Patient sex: F
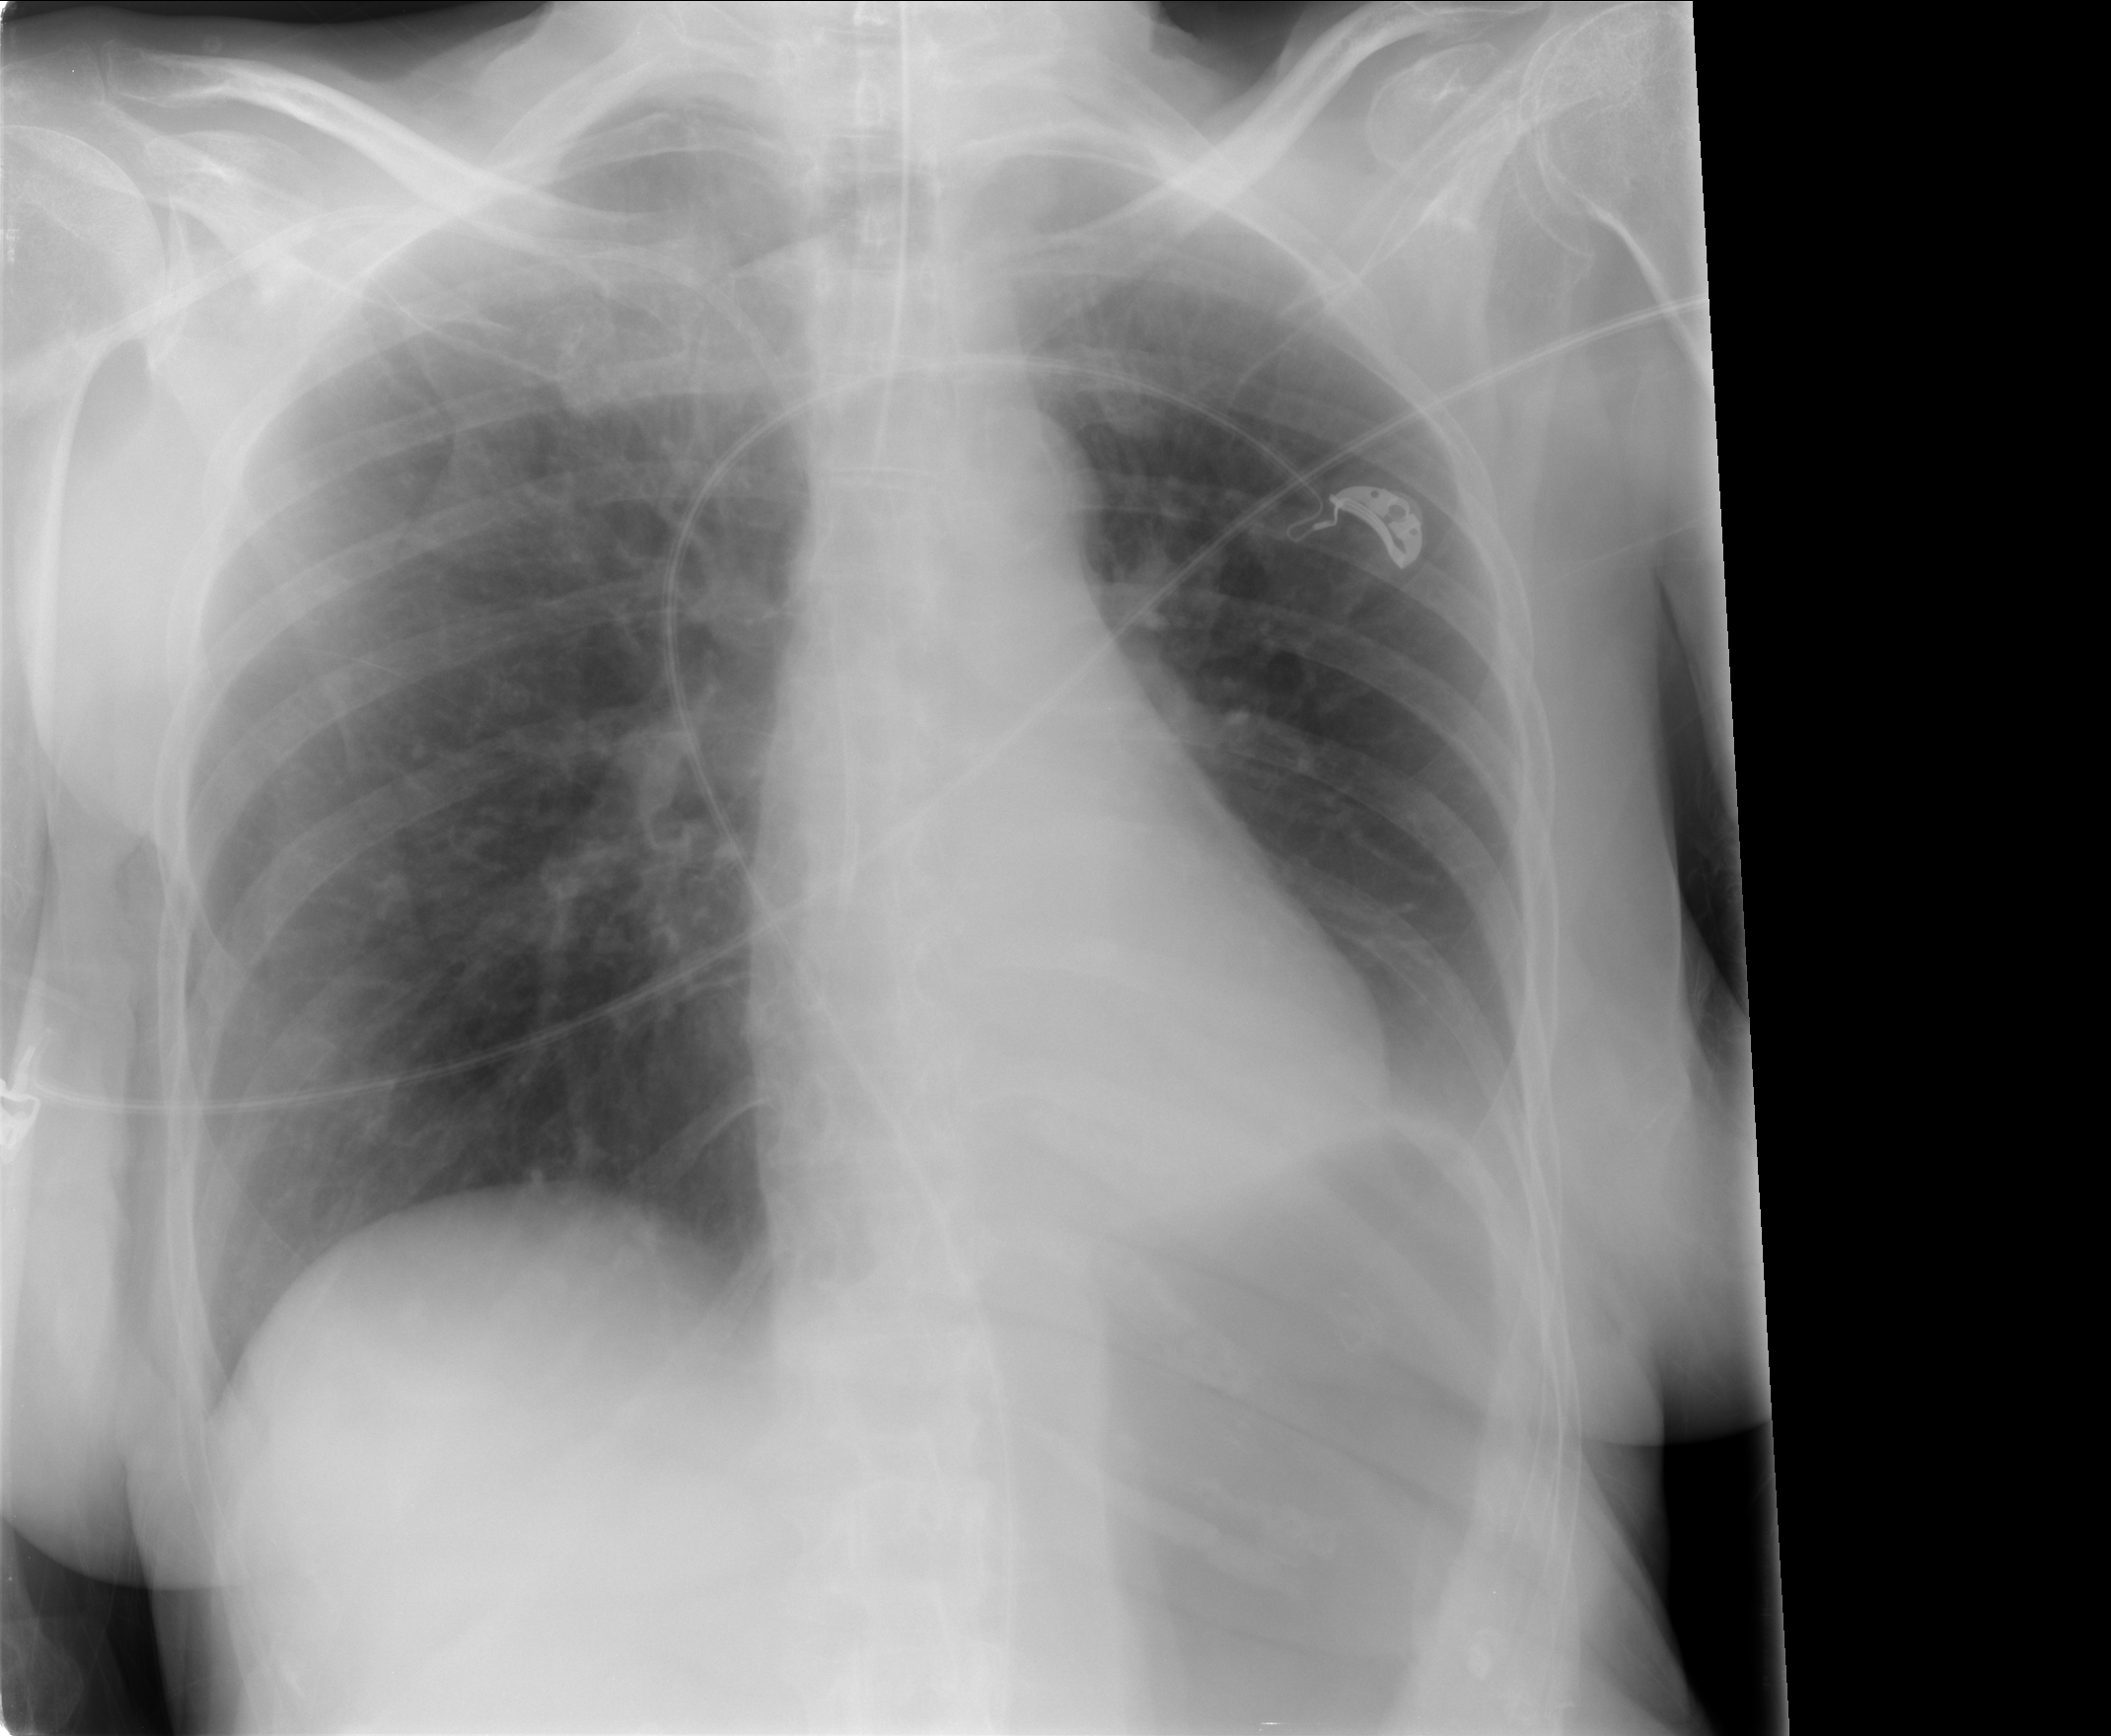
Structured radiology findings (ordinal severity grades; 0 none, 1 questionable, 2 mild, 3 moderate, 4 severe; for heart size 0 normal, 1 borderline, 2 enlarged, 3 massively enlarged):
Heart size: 0
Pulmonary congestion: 0
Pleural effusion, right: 0
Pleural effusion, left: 0
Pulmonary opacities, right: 0
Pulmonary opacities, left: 0
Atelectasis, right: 0
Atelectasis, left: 2